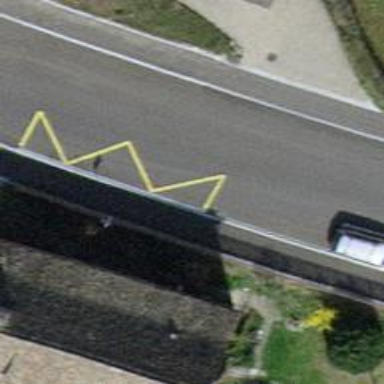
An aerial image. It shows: Bus stop equipped with public transport stop position.